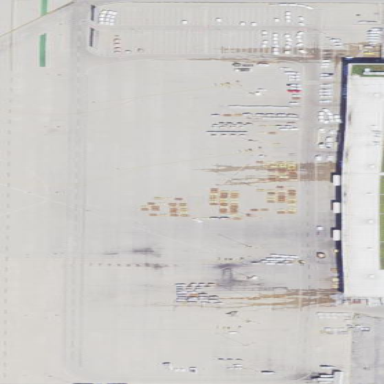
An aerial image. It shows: Apron at the airport.